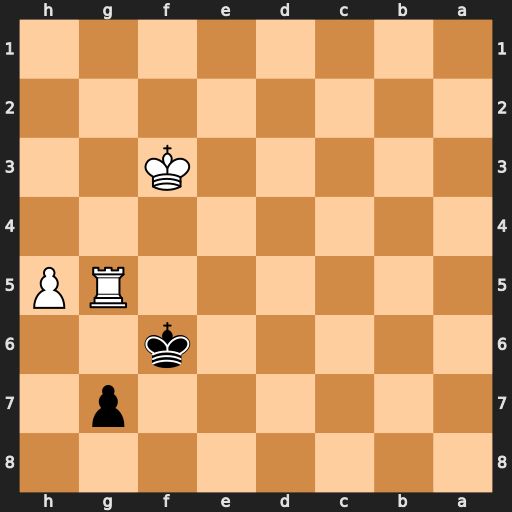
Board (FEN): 8/6p1/5k2/6RP/8/5K2/8/8
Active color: b
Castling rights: -
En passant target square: -
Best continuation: Kxg5 h6 Kxh6 Kg4 Kg6